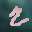
Label: 2